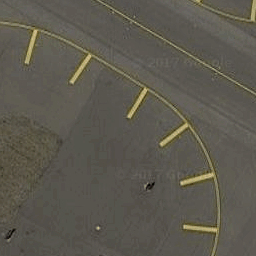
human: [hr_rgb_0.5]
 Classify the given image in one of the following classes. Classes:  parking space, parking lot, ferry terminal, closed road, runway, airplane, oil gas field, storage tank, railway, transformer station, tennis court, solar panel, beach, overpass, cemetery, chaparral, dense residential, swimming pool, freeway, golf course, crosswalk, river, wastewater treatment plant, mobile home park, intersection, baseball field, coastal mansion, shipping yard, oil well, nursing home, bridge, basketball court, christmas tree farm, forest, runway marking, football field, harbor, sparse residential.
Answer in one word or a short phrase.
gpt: runway marking